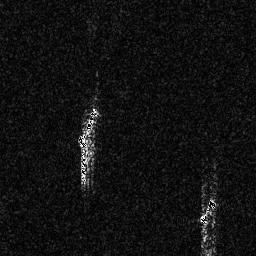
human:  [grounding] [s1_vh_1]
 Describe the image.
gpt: In the satellite image, there is  <ref>1 medium ship </ref> <box>[[29, 41, 39, 56, 0]]</box> located at center,  <ref>1 medium ship </ref> <box>[[77, 76, 84, 87, 0]]</box> located at bottom right.